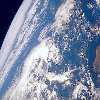
Label: cloud